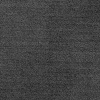
Atmospheric dust classification: dusty